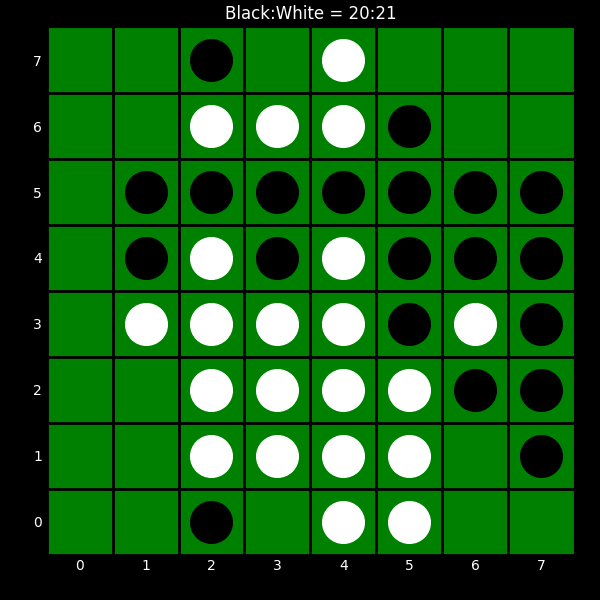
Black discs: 20
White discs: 21